Point out the variations between the two images.
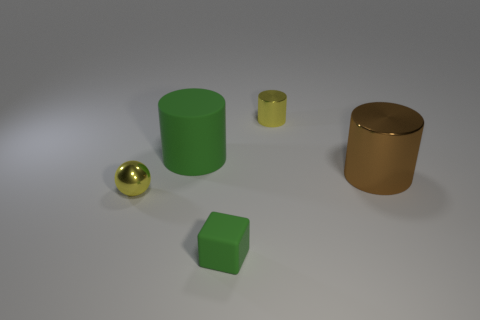
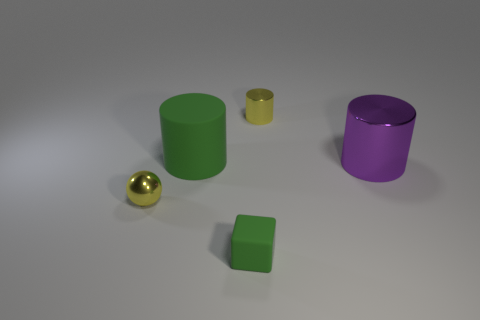
the large metal object became purple
the brown cylinder turned purple
the big brown metallic cylinder in front of the rubber cylinder changed to purple